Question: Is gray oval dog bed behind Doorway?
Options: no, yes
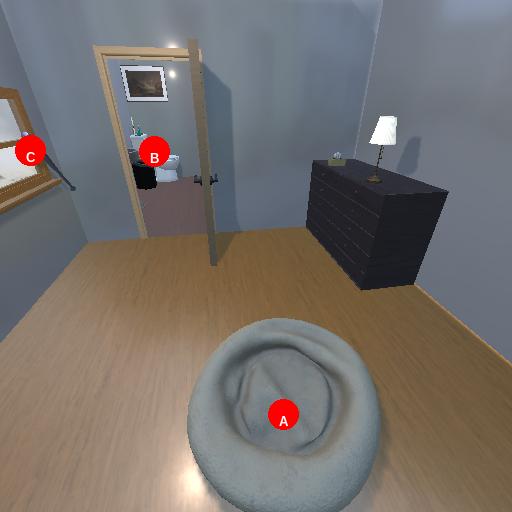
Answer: no